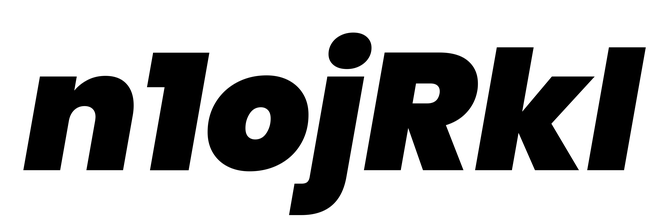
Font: Poppins-BlackItalic